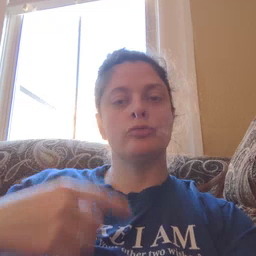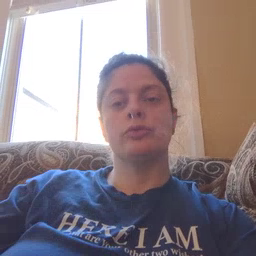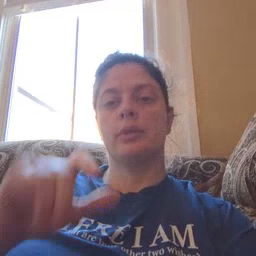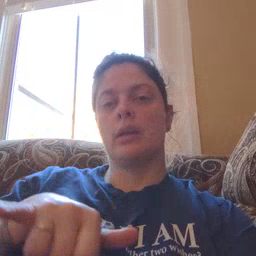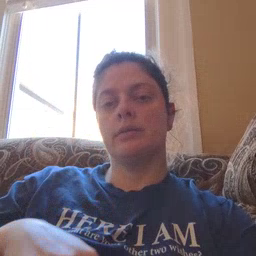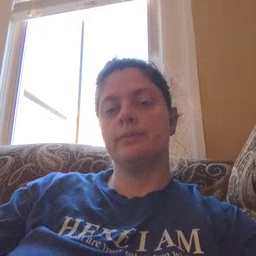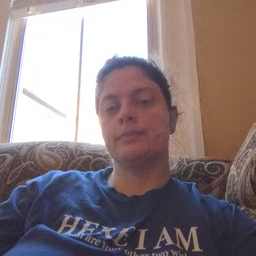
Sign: that